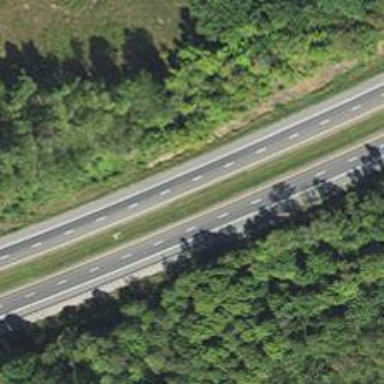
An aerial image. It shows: Motorway.